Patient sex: F
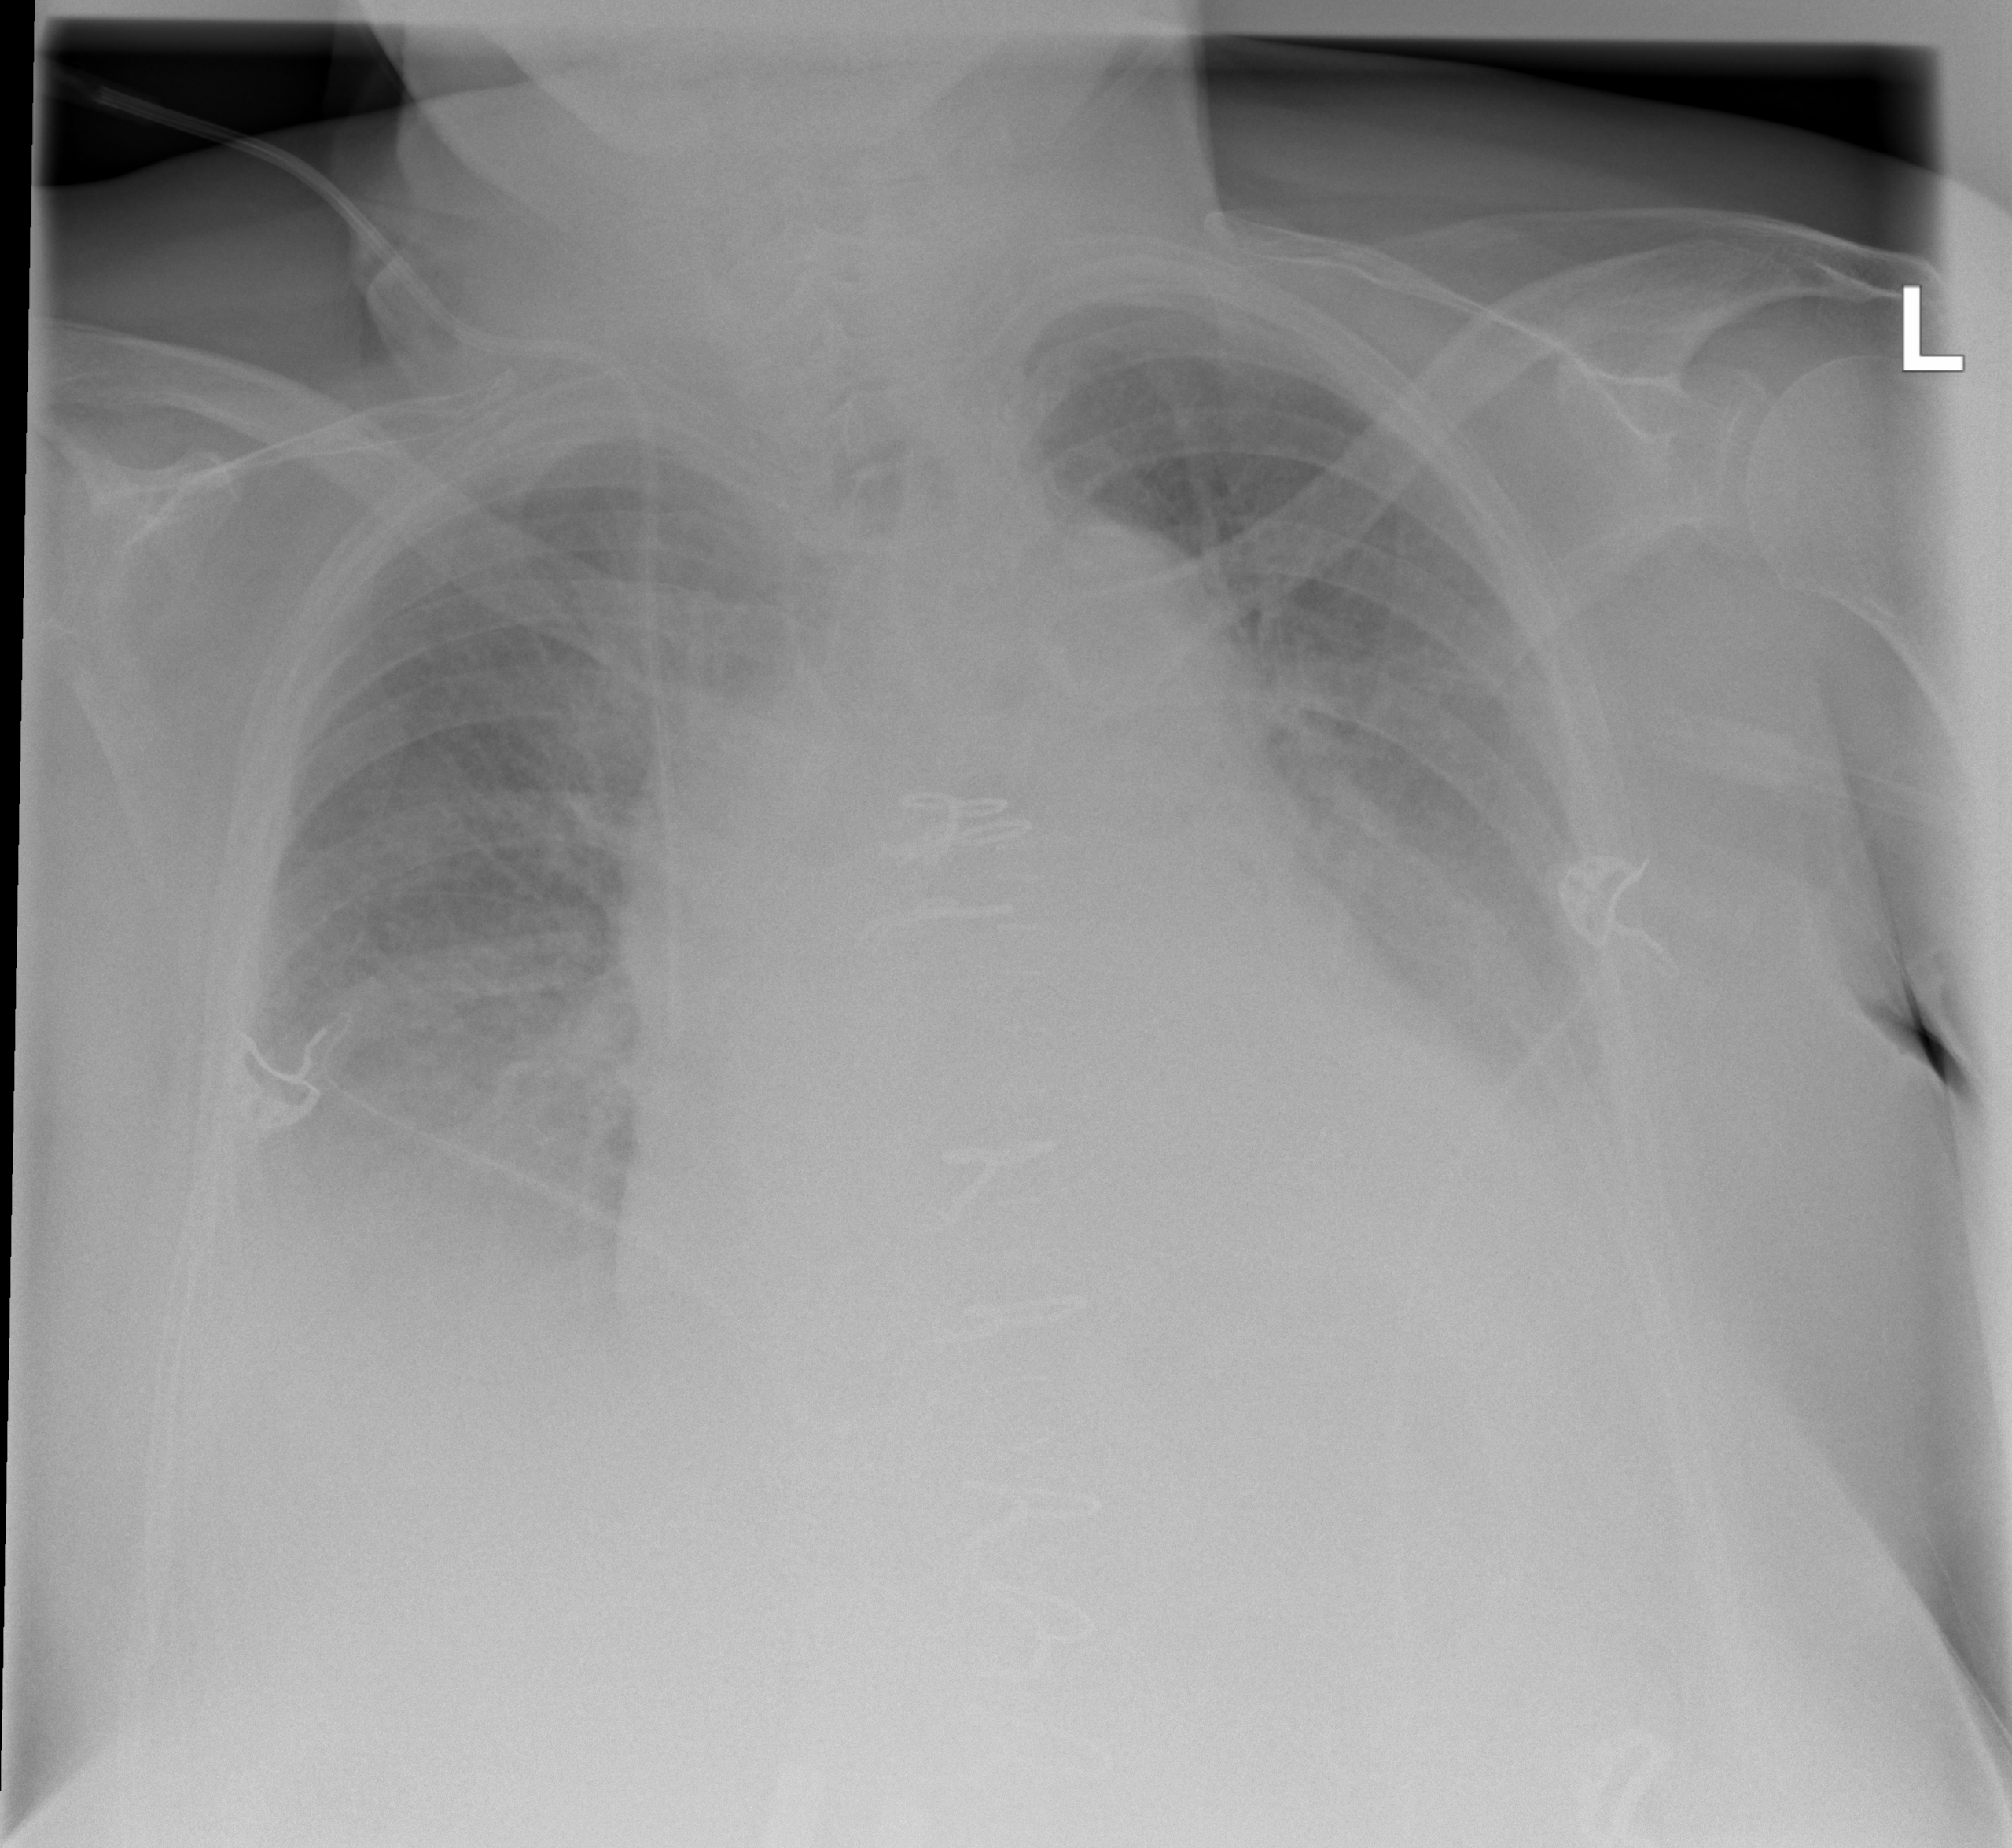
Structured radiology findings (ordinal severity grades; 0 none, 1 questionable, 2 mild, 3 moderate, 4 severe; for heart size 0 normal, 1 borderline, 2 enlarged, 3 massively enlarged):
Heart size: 2
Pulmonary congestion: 2
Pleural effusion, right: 3
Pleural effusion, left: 3
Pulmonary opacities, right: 2
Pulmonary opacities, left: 2
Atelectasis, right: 2
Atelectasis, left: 2